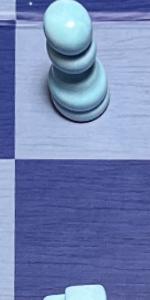
Label: Empty